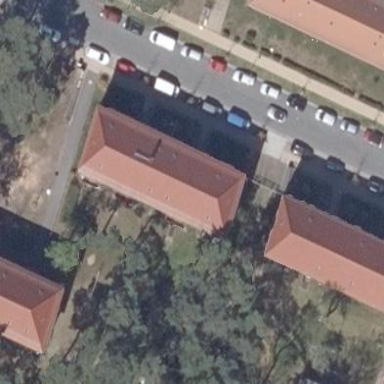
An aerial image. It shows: Hipped-roof building with apartments.